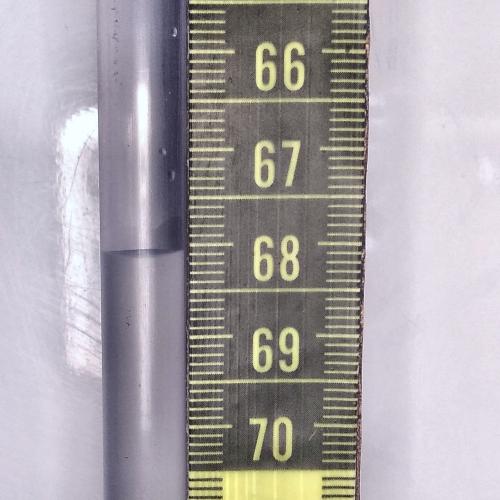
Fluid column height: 68.1 cm